Question: My app works fine in iphone 4 but my iphone 5 showing this below white strip. I have added
Default-568h.png too but issue is still there. What should I do?

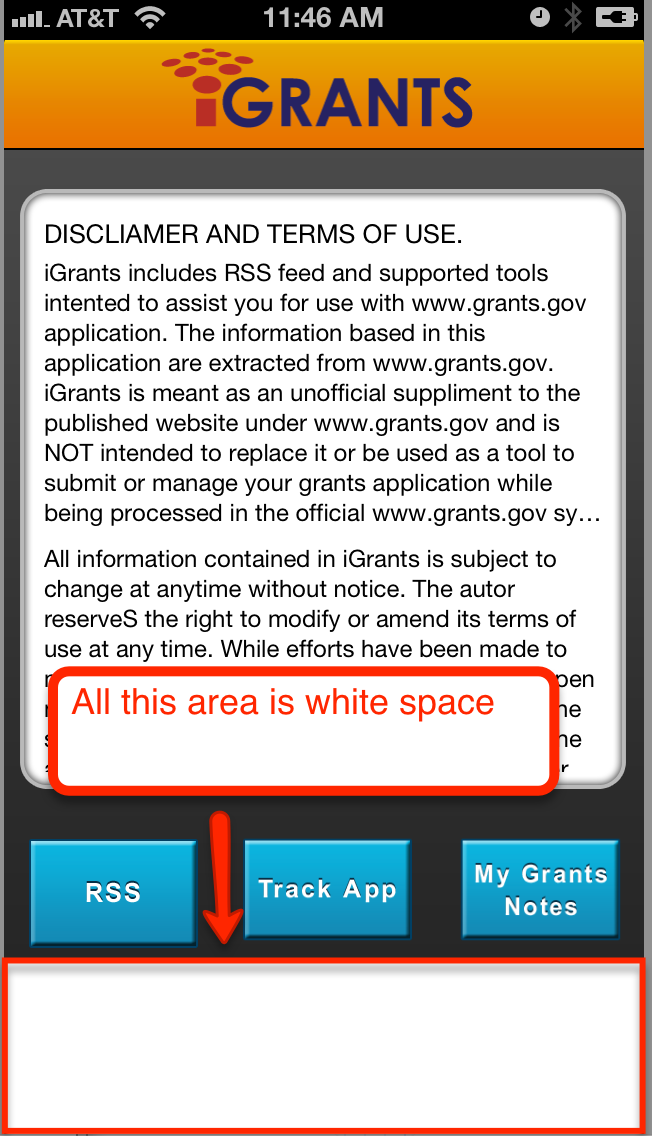
Answer: It looks like you need to set the resizing masks for the view. Make sure it's set to stretch by height in the Autosizing section of the size inspector in Interface builder. Or set the masks appropriately in code if you're not using interface builder.
Edit---
see autoResizingMask:
<URL>
The Autosizing section is what you want.
Make sure the masks are set like this for the view. You will also want to set the outer bars for any controls. Clicking the bottom bar will tell the button to stick to the bottom of the view for instance.